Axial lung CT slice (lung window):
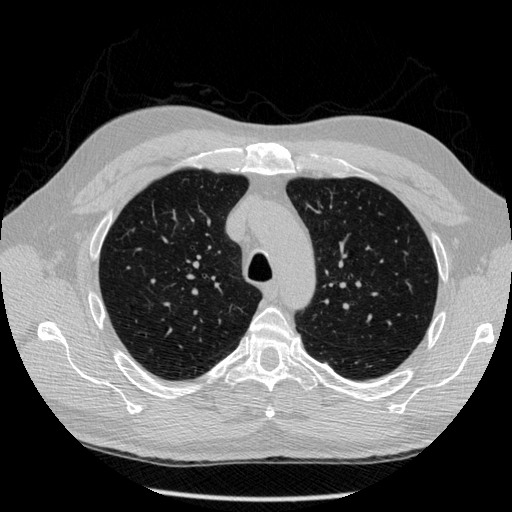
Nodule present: no